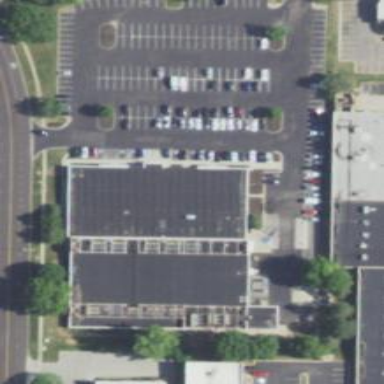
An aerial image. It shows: Car rental facility.